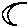
Label: moon